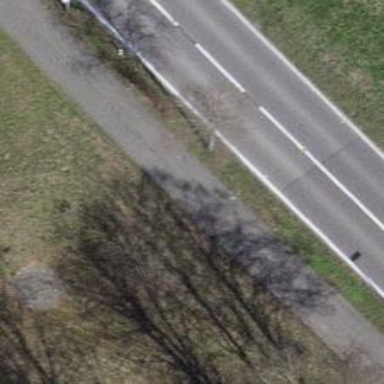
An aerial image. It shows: Avenue lined with trees.